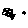
Label: flower